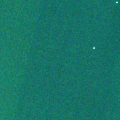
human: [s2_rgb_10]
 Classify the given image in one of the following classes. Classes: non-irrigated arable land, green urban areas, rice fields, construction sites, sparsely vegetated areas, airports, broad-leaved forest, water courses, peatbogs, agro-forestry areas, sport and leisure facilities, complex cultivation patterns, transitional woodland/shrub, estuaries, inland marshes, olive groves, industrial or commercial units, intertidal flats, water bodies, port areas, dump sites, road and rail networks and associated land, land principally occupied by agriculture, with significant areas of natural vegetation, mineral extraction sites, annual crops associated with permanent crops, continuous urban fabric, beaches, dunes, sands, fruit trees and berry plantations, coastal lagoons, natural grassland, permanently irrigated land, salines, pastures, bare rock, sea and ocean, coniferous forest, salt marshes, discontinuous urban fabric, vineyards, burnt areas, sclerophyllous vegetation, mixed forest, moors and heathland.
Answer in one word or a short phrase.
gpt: sea and ocean